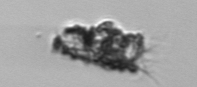
Label: Tintinnopsis